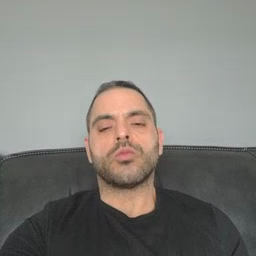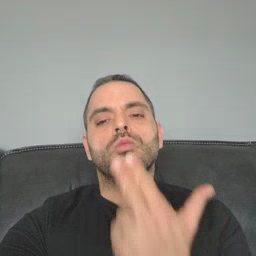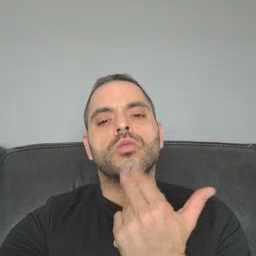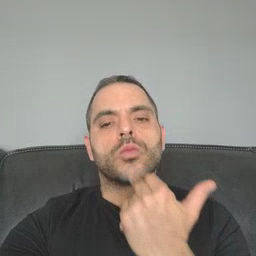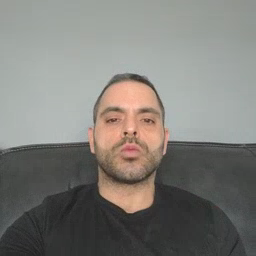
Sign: cute